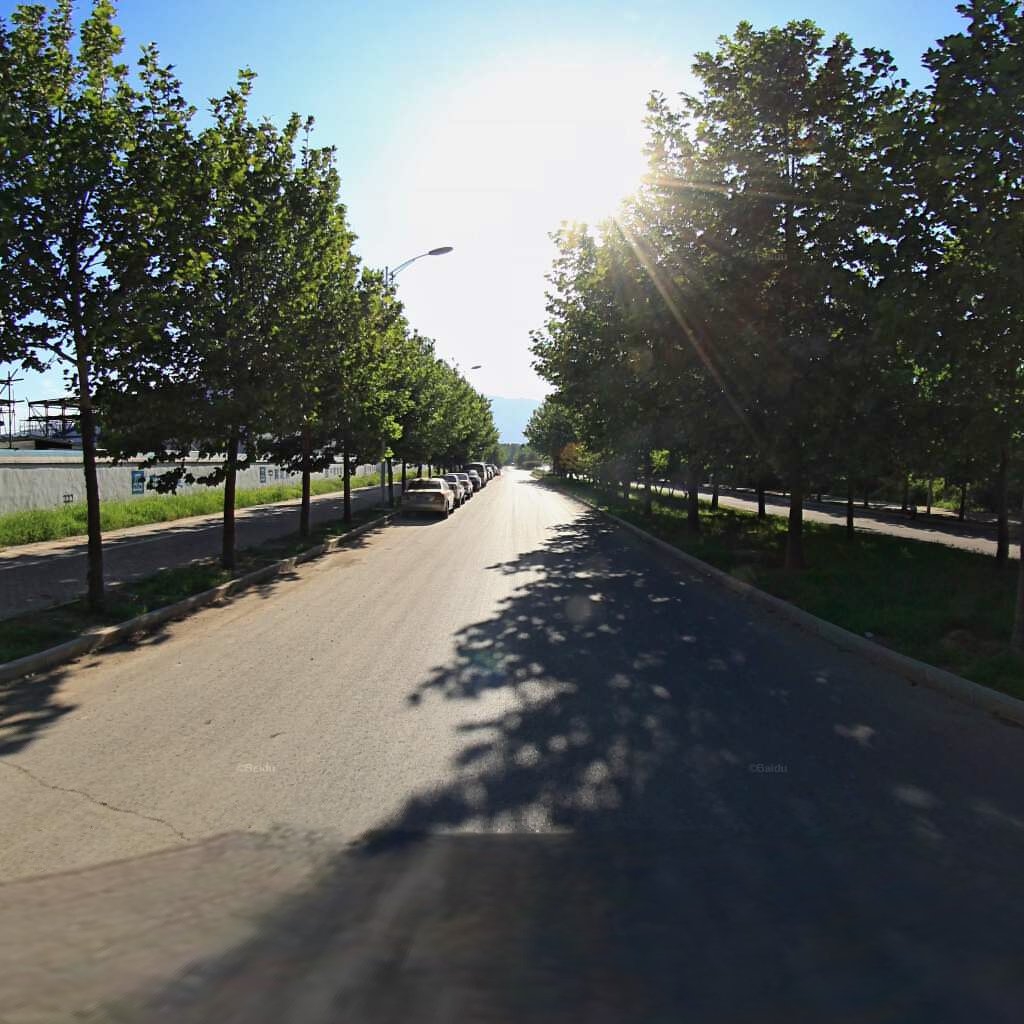
Region: Haidian
Road damage annotations: transverse crack